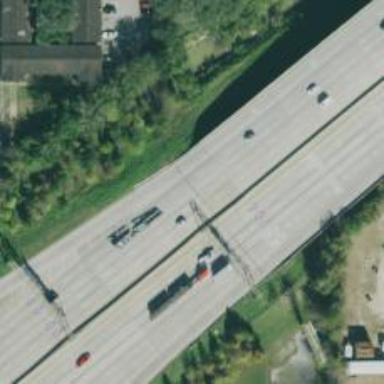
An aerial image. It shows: Bridge over motorway.